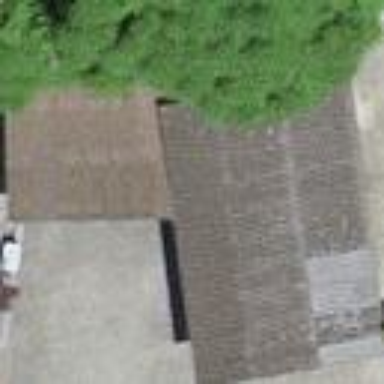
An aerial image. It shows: View of roof of building.